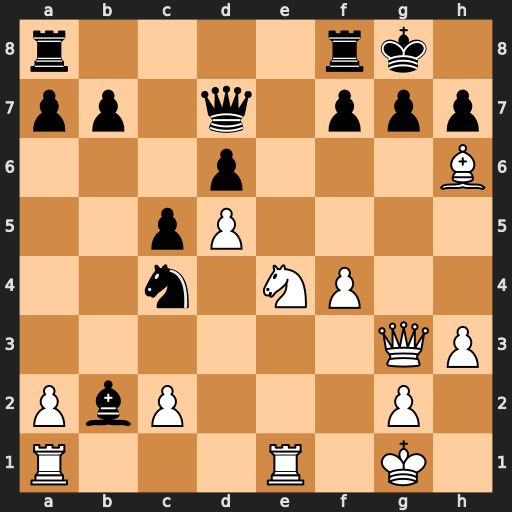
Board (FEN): r4rk1/pp1q1ppp/3p3B/2pP4/2n1NP2/6QP/PbP3P1/R3R1K1
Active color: w
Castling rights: -
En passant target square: -
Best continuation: Bxg7 Bxg7 Nf6+ Kh8 Nxd7